Question: The below code is working for me to create a table as below:
'''
SELECT reviews.style_id, AVG("col1"), AVG("col2")
FROM reviews, audios
WHERE reviews.consumer_id = audios.consumer_id
GROUP BY style_id
'''

So my issue is that I would like to average 'col1' and 'col2', not worrying about NULL values, as they won't exist in my table. However, I do need to maintain the logic of the join. Thanks!
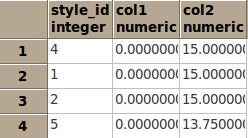
Answer: Is this what you want?
'''
SELECT reviews.style_id,
(AVG("col1") + AVG("col2")) / 2.0
FROM reviews, audios
WHERE reviews.consumer_id = audios.consumer_id
GROUP BY style_id
'''